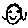
Label: smiley face